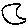
Label: moon